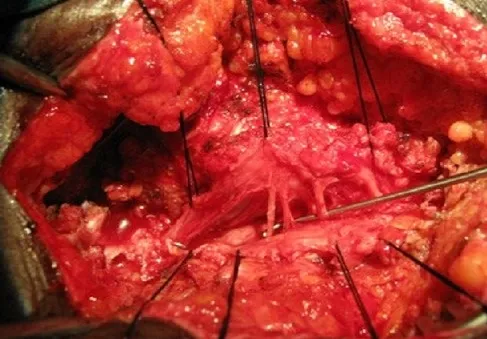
Intra operative picture showing a low-lying spinal cord and spinal roots fixed to fatty tissue.
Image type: medical_photograph (other_medical_photograph)